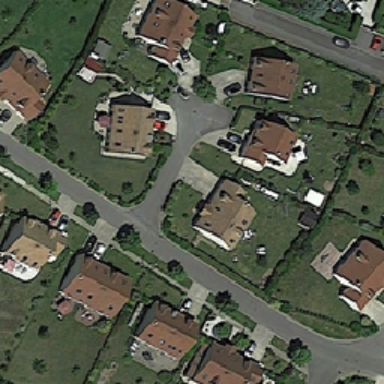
Residential areas are divided into several regions .